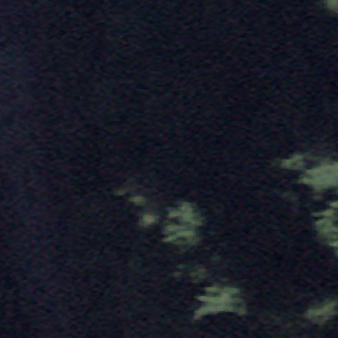
Label: other